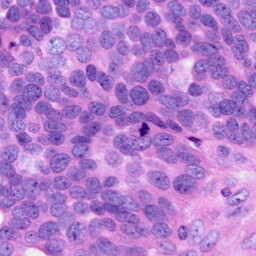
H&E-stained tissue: Ovarian